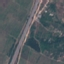
Land use / land cover: Highway